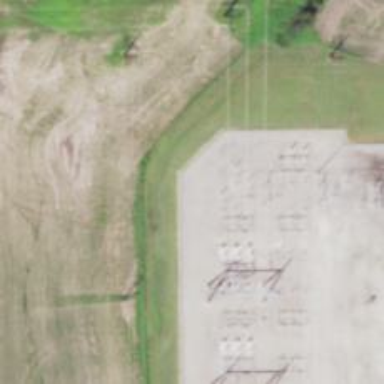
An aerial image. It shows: Switch for power supply.